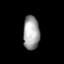
Tissue: prostate
Cell type: T cells
Senescence score: 0.3355
Nuclear area (px): 537
Mean DAPI intensity: 162.013